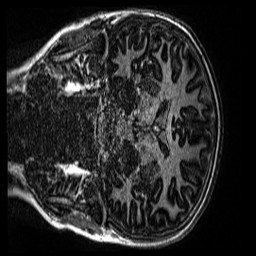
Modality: MP2RAGE
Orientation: coronal
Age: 12
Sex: male
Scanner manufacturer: siemens
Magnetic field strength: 3 T
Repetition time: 4 s
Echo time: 0.00299 s